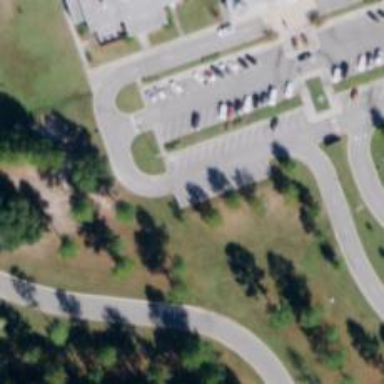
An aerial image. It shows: Parking space.